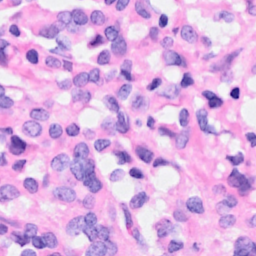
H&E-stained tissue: Breast